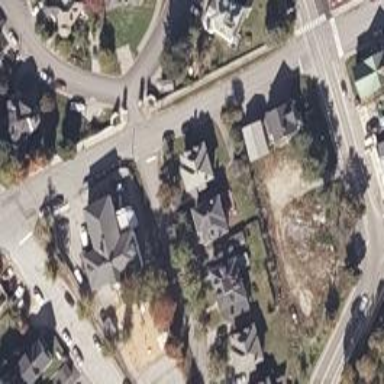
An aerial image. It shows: Residential road.